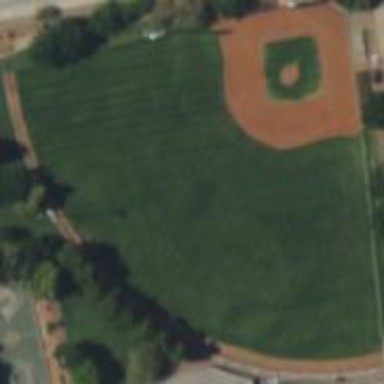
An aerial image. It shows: Baseball pitch for leisure land activities.